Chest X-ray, PA view. Patient: 60 years old, sex F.
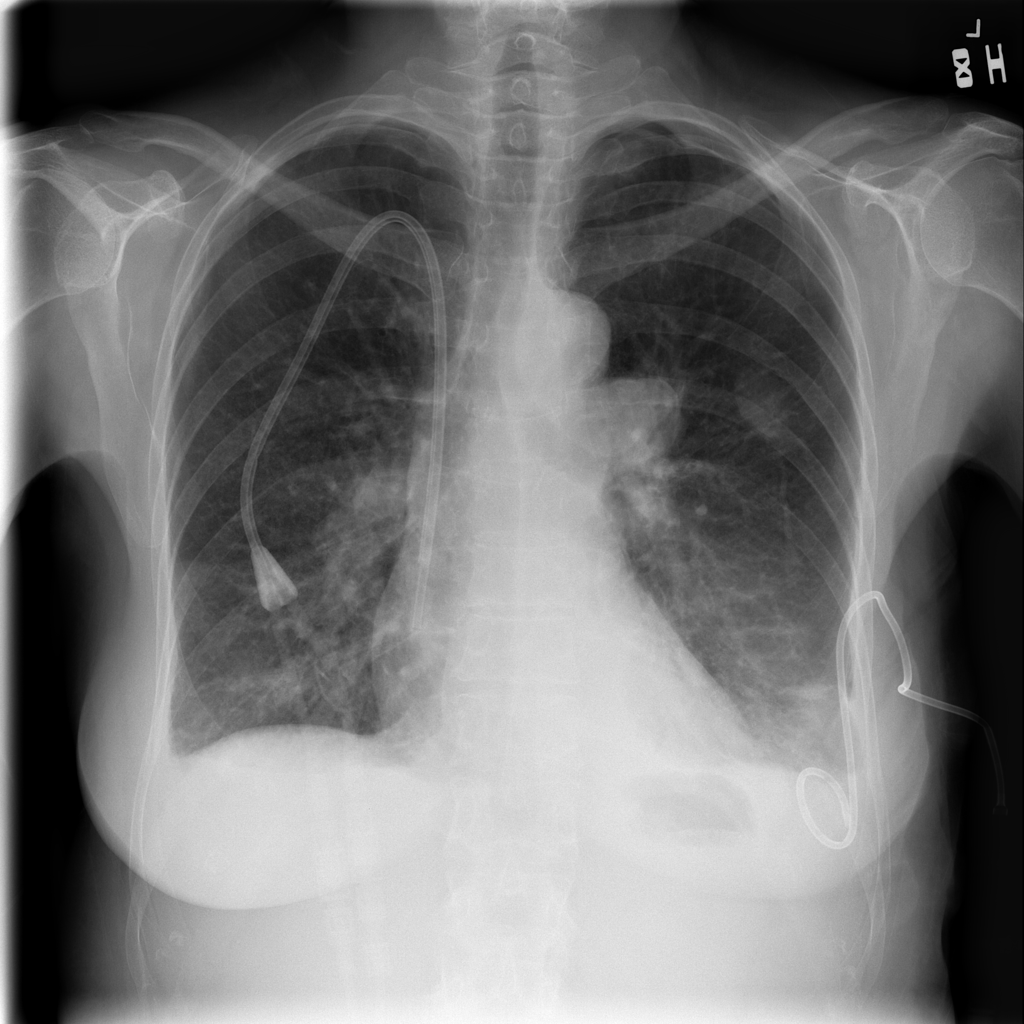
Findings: Mass